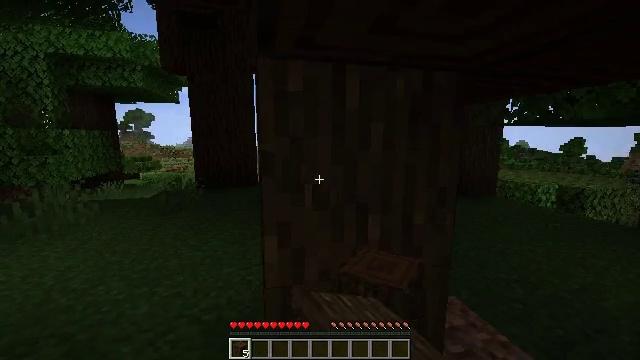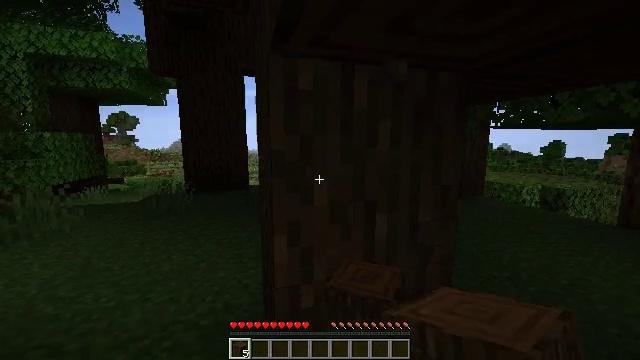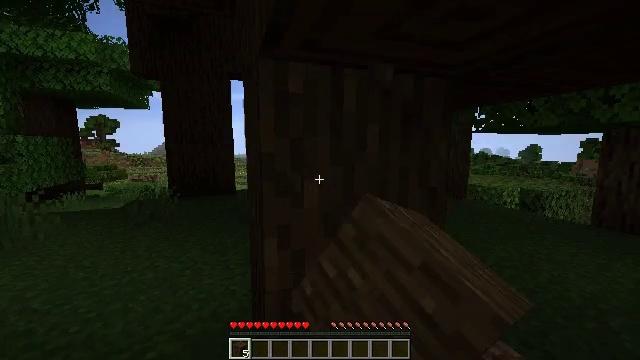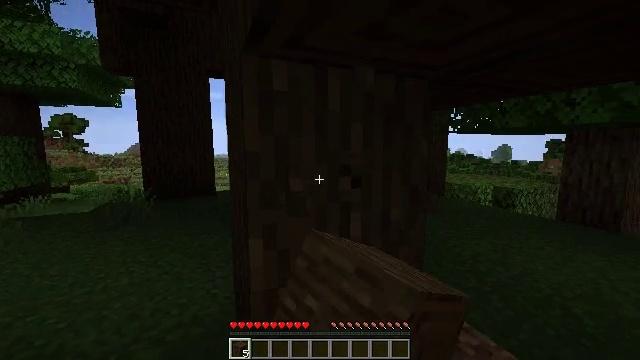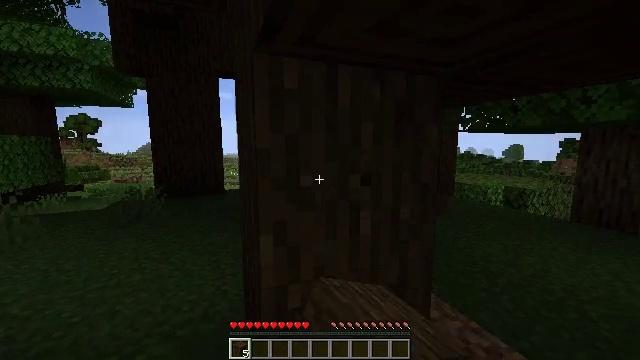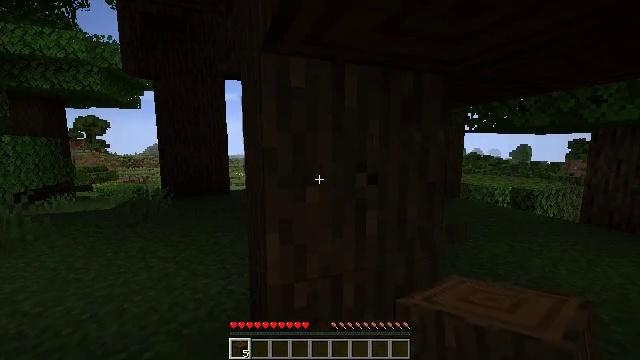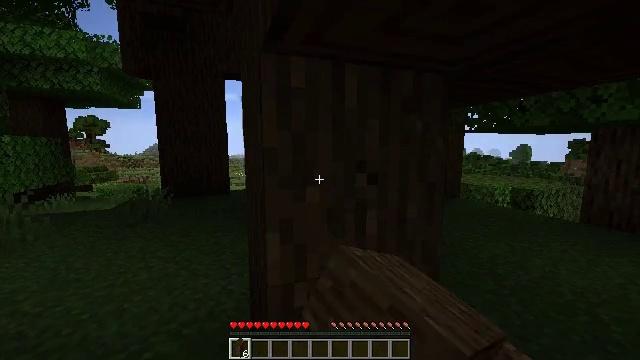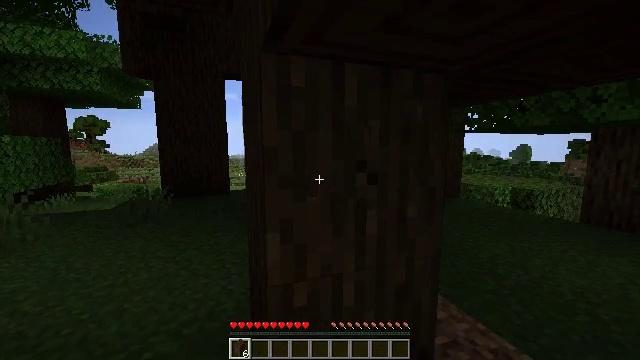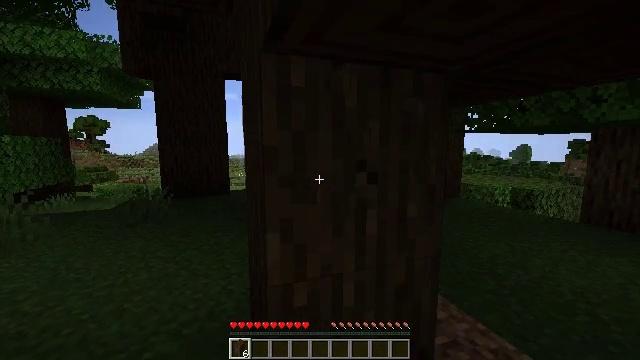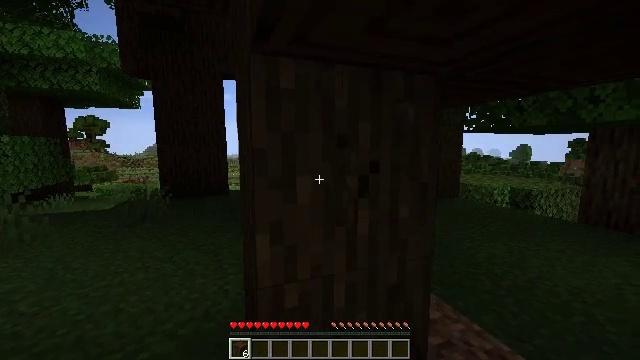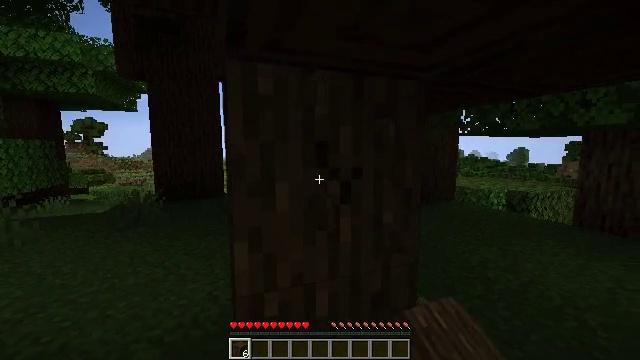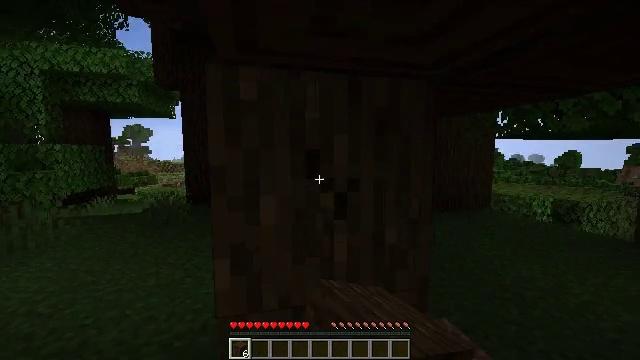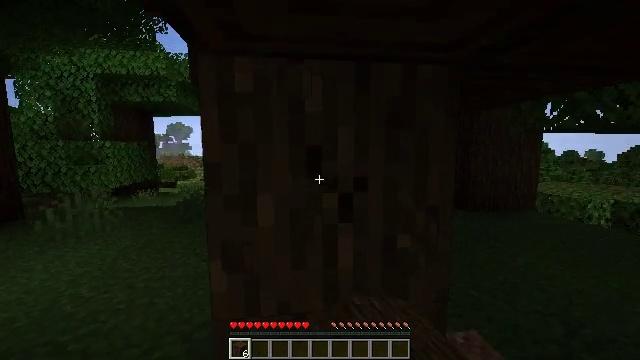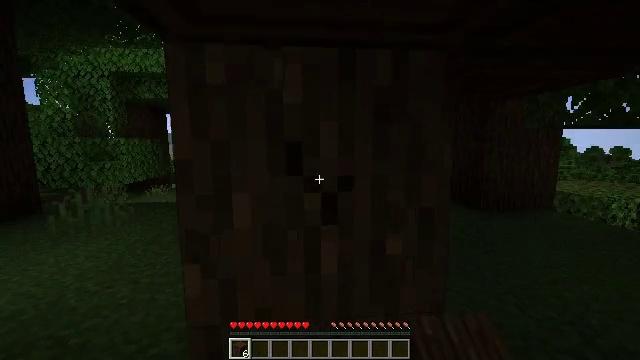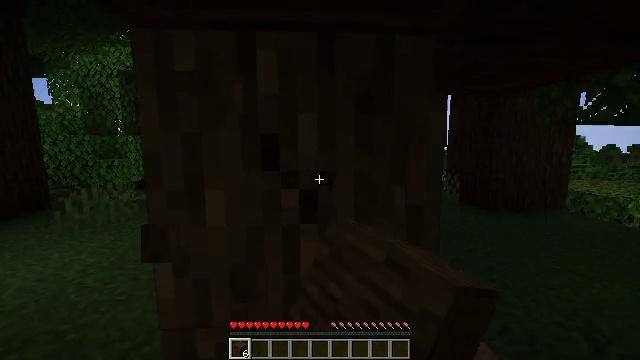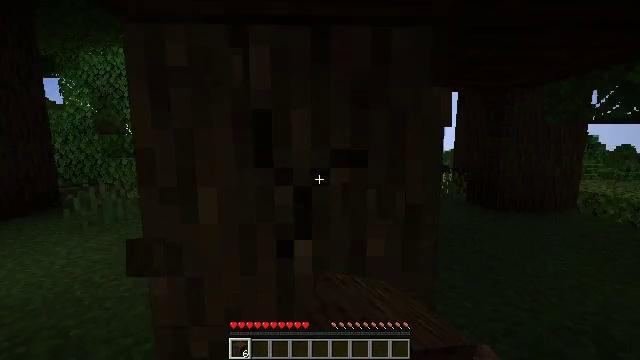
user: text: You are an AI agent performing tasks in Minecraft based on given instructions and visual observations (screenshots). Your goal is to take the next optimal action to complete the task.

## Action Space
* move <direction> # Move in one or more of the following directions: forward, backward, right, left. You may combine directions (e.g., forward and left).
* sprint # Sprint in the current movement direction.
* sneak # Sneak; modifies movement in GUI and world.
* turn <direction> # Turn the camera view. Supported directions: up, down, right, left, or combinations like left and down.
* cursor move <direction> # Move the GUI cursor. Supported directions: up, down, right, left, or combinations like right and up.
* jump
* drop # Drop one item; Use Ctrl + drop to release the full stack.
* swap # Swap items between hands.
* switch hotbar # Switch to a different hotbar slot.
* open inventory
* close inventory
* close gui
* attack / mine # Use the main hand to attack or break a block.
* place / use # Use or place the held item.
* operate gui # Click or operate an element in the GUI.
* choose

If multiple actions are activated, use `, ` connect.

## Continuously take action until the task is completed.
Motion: motion action
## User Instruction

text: Gather dark oak log for crafting.
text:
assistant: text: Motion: turn right, attack / mine
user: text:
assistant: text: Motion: turn right, attack / mine
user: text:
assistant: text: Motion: turn right, attack / mine
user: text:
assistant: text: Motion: turn left, attack / mine
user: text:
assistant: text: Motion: turn left, attack / mine
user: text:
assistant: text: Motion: attack / mine
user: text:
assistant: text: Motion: attack / mine
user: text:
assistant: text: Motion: attack / mine
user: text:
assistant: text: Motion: move right, attack / mine
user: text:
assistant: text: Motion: move forward and move right, attack / mine
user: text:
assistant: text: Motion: move forward and move right, turn left, attack / mine
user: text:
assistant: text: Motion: move forward and move right, turn left, attack / mine
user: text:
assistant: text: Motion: turn left, attack / mine
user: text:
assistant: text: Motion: turn left, attack / mine
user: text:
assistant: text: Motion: turn left, attack / mine
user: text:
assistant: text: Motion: turn left, attack / mine
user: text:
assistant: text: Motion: turn left, attack / mine
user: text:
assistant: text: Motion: attack / mine
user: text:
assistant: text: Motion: attack / mine
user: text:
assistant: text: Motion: attack / mine
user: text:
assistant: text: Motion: attack / mine
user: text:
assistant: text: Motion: attack / mine
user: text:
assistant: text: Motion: attack / mine
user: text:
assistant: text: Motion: attack / mine
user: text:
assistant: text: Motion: attack / mine
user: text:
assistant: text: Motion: attack / mine
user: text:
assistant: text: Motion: attack / mine
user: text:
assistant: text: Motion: attack / mine
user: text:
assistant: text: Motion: attack / mine
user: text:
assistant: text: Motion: attack / mine